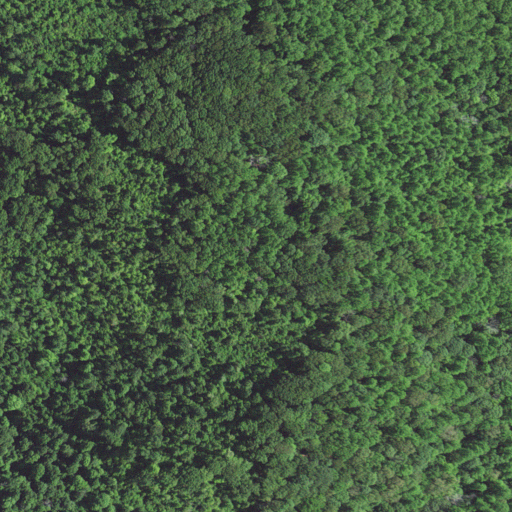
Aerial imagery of mountain in West Virginia named Wolf Creek Mountain containing deciduous forest and open development